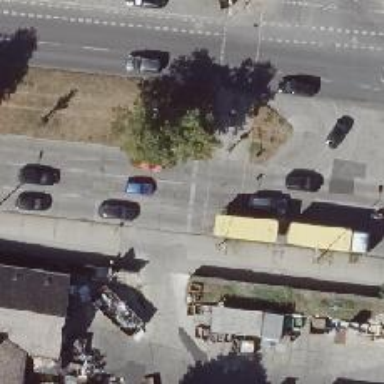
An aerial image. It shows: Road with traffic signals.